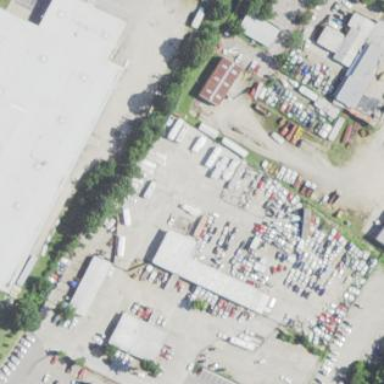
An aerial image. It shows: Commercial area.